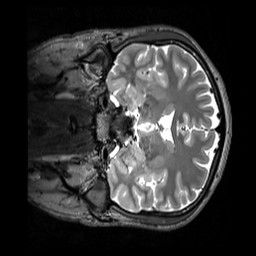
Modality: T2w
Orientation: coronal
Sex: male
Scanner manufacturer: siemens
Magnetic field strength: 3 T
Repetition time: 3.2 s
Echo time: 0.409 s